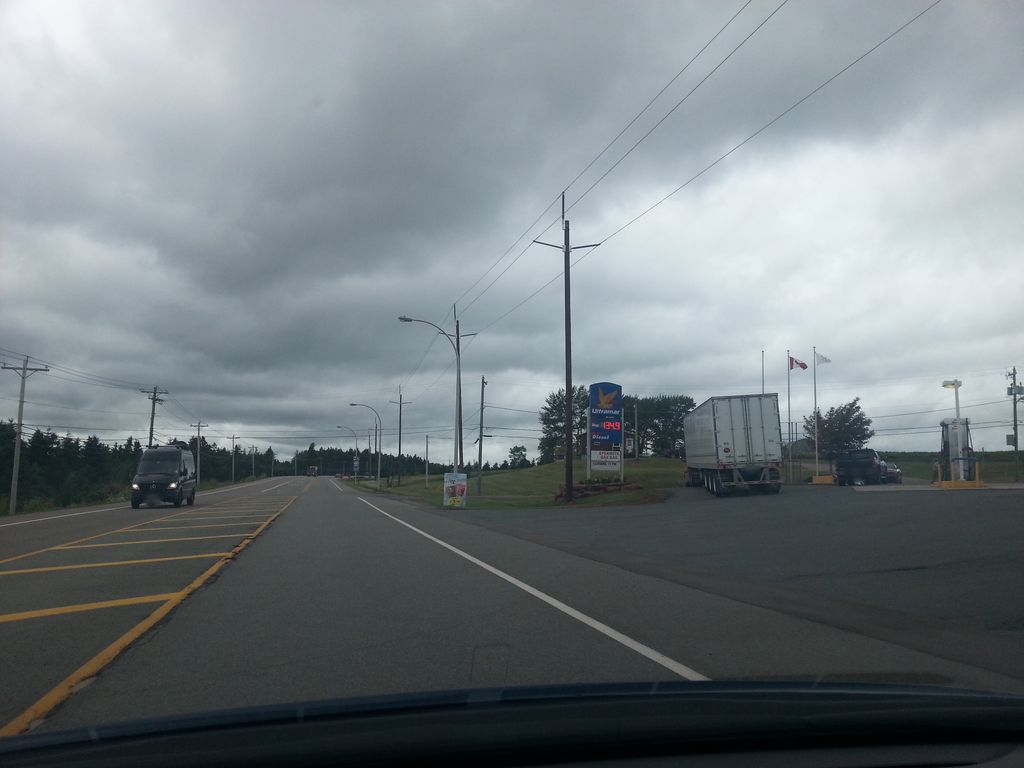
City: charlottetown